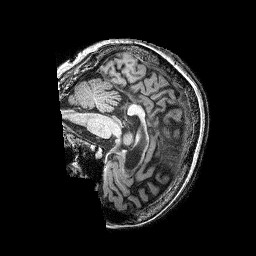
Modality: T1w
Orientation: sagittal
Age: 65
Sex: female
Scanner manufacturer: siemens
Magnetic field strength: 3 T
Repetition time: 2.25 s
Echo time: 0.00452 s